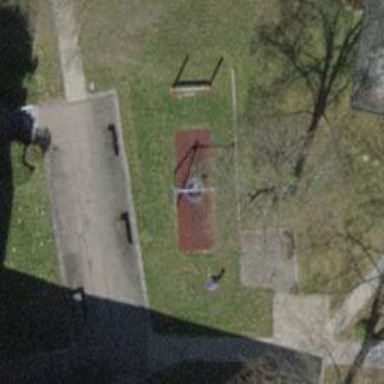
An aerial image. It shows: Playground area for leisure land.